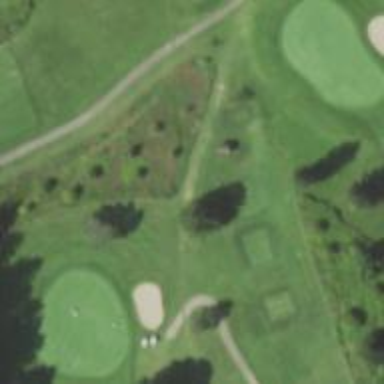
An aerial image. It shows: Golf tee.